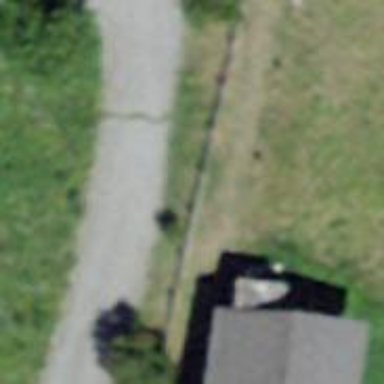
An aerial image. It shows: Dirt path.